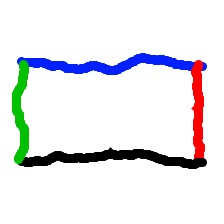
Shape: rectangle